Question: So I'm writing a search function for my app and the code is like this:
'''
- (void) selectObject: (NSString *)notes{
[axKnotes removeAllObjects];
[notesName removeAllObjects];
NSString *sql = [[NSString alloc] initWithFormat:@"SELECT NOTESNAME, NOTESCONTENT, STATUS FROM axKnotes WHERE NOTESCONTENT LIKE '%%%@%%'", notes];
//there's a problem NSLog(sql);
sqlite3_stmt *statement;
if (sqlite3_prepare_v2(dataBase, [sql UTF8String], -1, &statement, nil) == SQLITE_OK){
while (sqlite3_step(statement) == SQLITE_ROW) {
char *ch0=(char *)sqlite3_column_text(statement, 0);
NSString *name = [[NSString alloc]initWithUTF8String:ch0];
[notesName addObject:name];
//content
char *ch1= (char*)sqlite3_column_text(statement, 1);
NSString *content = [[NSString alloc]initWithUTF8String:ch1];
[axKnotes addObject:content];
}
}
}
- (void) searchBar: (UISearchBar *)searchBar textDidChange:(NSString *)searchText{
[self selectObject:searchText];
[self.tableOfNotes reloadData];
}
'''
The %%%@%% works perfectly in another app but here as I type(text changes), the array is cleared immediately and never changes again. And the NSLog says like:

when I typed the string "note1", and last night it didn't recognize my strings at all, and nslogged all kinds of garbled things like $#$*#%#**(you know.)
I'm hoping someone can help me out real quick...
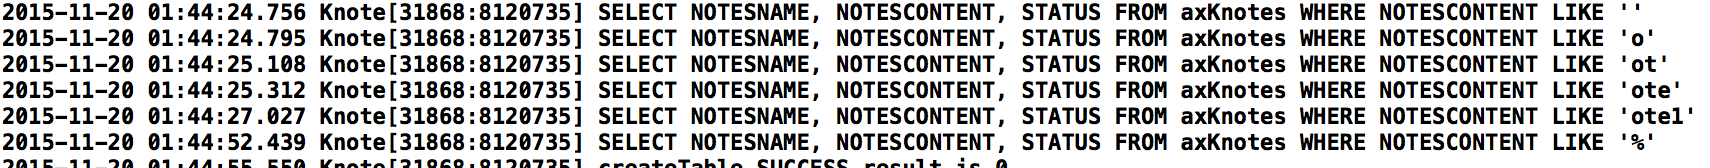
Answer: Your use of '%%%@%%' is correct (with a caveat I'll talk about later). When I ran your code, I saw:
'''
2015-11-19 10:23:57.981 MyApp[78060:30221665] SELECT NOTESNAME, NOTESCONTENT, STATUS FROM axKnotes WHERE NOTESCONTENT LIKE '%N%'
2015-11-19 10:23:58.867 MyApp[78060:30221665] SELECT NOTESNAME, NOTESCONTENT, STATUS FROM axKnotes WHERE NOTESCONTENT LIKE '%No%'
2015-11-19 10:23:59.576 MyApp[78060:30221665] SELECT NOTESNAME, NOTESCONTENT, STATUS FROM axKnotes WHERE NOTESCONTENT LIKE '%Not%'
2015-11-19 10:24:00.160 MyApp[78060:30221665] SELECT NOTESNAME, NOTESCONTENT, STATUS FROM axKnotes WHERE NOTESCONTENT LIKE '%Note%'
2015-11-19 10:24:00.970 MyApp[78060:30221665] SELECT NOTESNAME, NOTESCONTENT, STATUS FROM axKnotes WHERE NOTESCONTENT LIKE '%Notes%'
2015-11-19 10:24:04.885 MyApp[78060:30221665] SELECT NOTESNAME, NOTESCONTENT, STATUS FROM axKnotes WHERE NOTESCONTENT LIKE '%Notes1%'
'''
If you're really using this code and not seeing the '%' characters show up, there's got to be some fundamental disconnect. I'd suggest putting a breakpoint in there and make sure it's this method getting called and not some other permutation that might be lingering about. Also, make sure your code isn't using some non-ASCII '%' character.
If the problem is persisting, you might want to delete the app from the device/simulator and try again. If that doesn't do it, then find the derived data folder, quit Xcode, empty that derived data folder, and restart Xcode and try again.
However, if you fix this '%%%@%%' problem, and you're still not seeing your tables get refreshed, there are a diverse array of possible sources of that problem:
- 'tableOfNotes''nil'- 'axKnotes''notesName''nil''NSMutableArray'- 'UITableView'
If you have your SQLite code fixed and are still not seeing the table view update, you should examine these variables/properties (either with breakpoints or 'NSLog') and make sure none of them are 'nil'.
--
A few unrelated caveats on this SQLite code:
1. I'd suggest logging sqlite3_errmsg if sqlite3_prepare_v2 failed, Without that, errors will pass unobserved.
2. Remember to call sqlite3_finalize of the sqlite3_stmt reference. Without that, the code will leak.
3. You are using initWithFormat to build the SQL. That's a very bad idea because if the user ever searched for something like O'Malley, the SQL would fail. Instead, use a ? placeholder in your SQL and remove the ' characters from the SQL, and then bind values to that ? placeholder: - (void) selectObject: (NSString *)notes{
[axKnotes removeAllObjects];
[notesName removeAllObjects];
const char *sql = "SELECT NOTESNAME, NOTESCONTENT, STATUS FROM axKnotes WHERE NOTESCONTENT LIKE ?";
NSString *value = [[NSString alloc] initWithFormat:@"%%%@%%", notes];
sqlite3_stmt *statement;
if (sqlite3_prepare_v2(dataBase, sql, -1, &statement, NULL) != SQLITE_OK) {
NSLog(@"%s", sqlite3_errmsg(dataBase));
return;
}
if (sqlite3_bind_text(statement, 1, [value UTF8String], -1, SQLITE_TRANSIENT) != SQLITE_OK) {
NSLog(@"%s", sqlite3_errmsg(dataBase));
}
int rc;
while ((rc = sqlite3_step(statement)) == SQLITE_ROW) {
char *ch0=(char *)sqlite3_column_text(statement, 0);
NSString *name = ch0 ? [[NSString alloc]initWithUTF8String:ch0] : @"";
[notesName addObject:name];
//content
char *ch1= (char*)sqlite3_column_text(statement, 1);
NSString *content = ch1 ? [[NSString alloc]initWithUTF8String:ch1] : @"";
[axKnotes addObject:content];
}
if (rc != SQLITE_DONE) {
NSLog(@"%s", sqlite3_errmsg(dataBase));
}
sqlite3_finalize(statement);
}